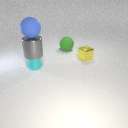
small cyan metal cylinder to the left of small yellow metal cube